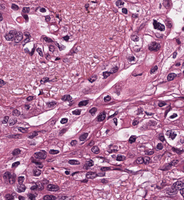
Tumor epithelial tissue: yes
Tumor-associated stroma tissue: yes
Normal tissue: no